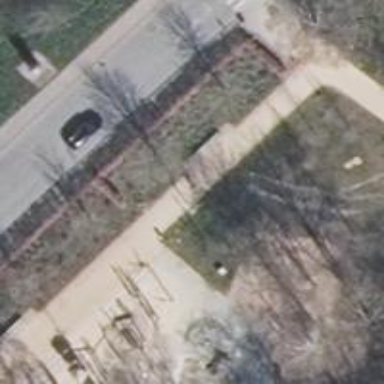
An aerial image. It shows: Playground area for leisure activities on the land.